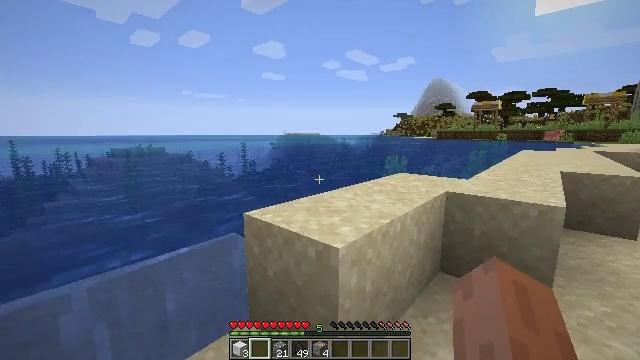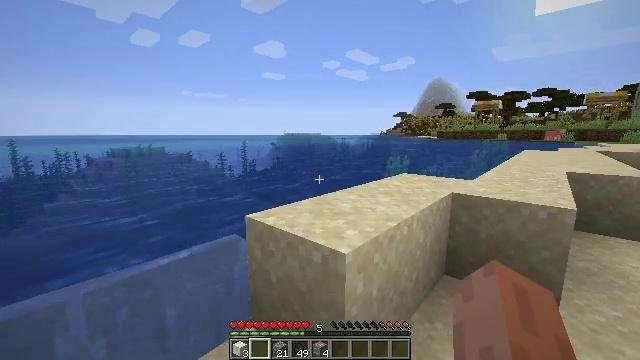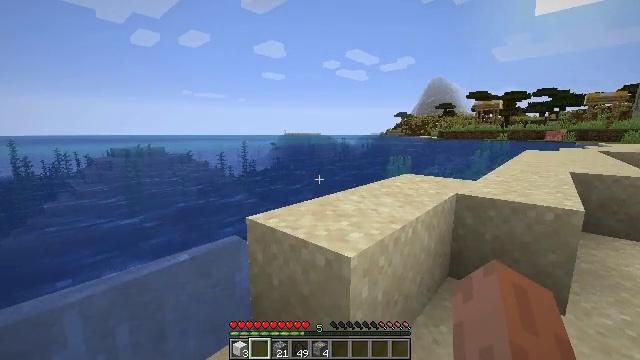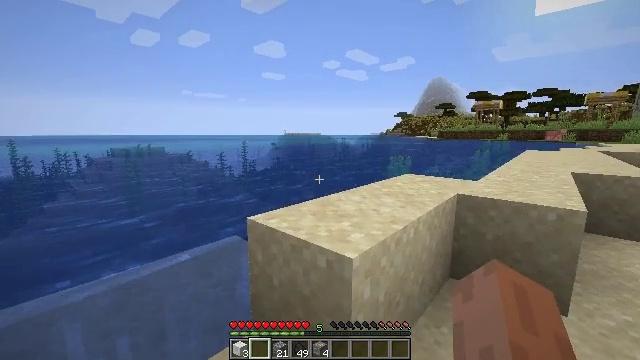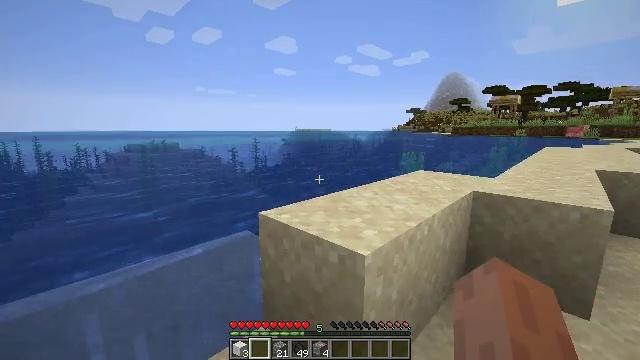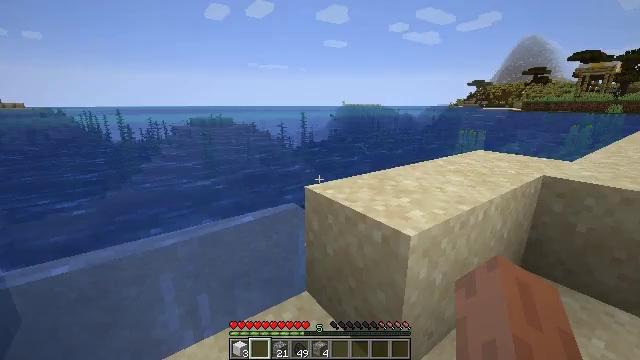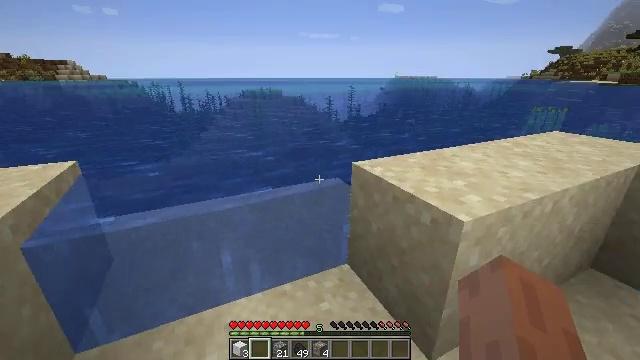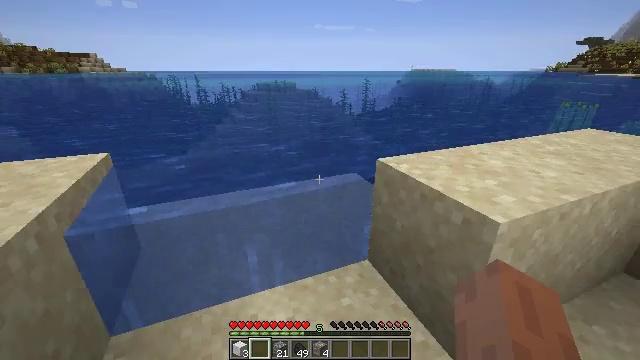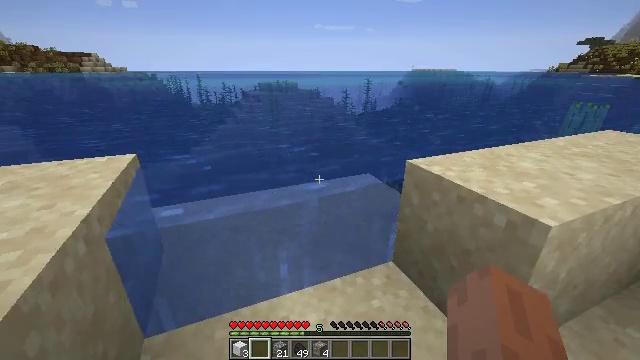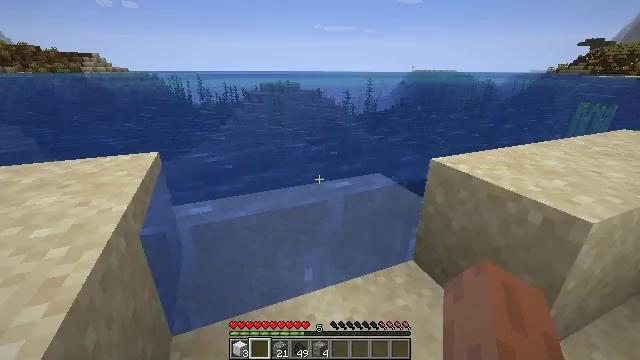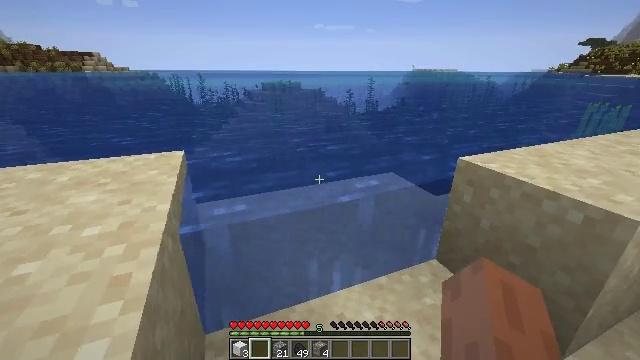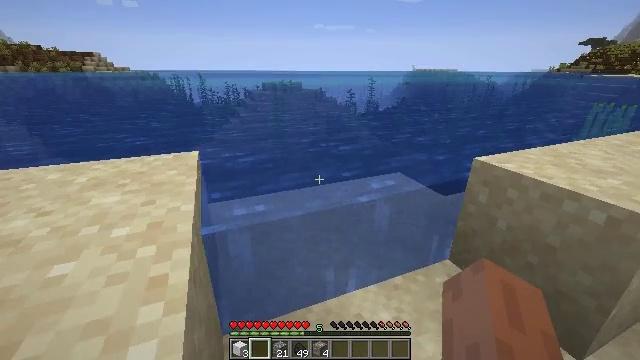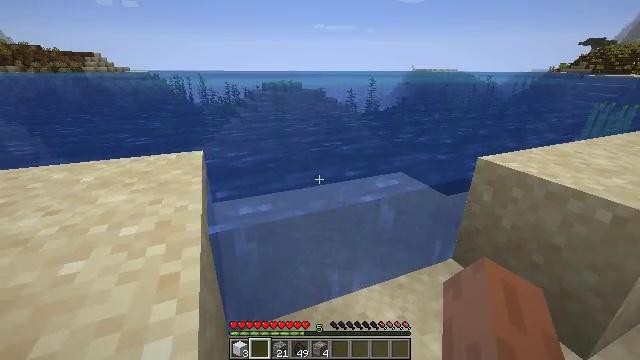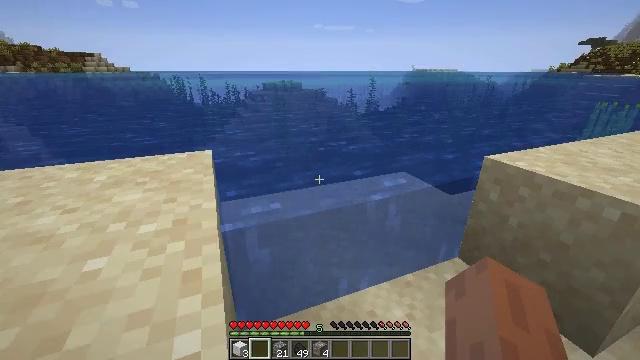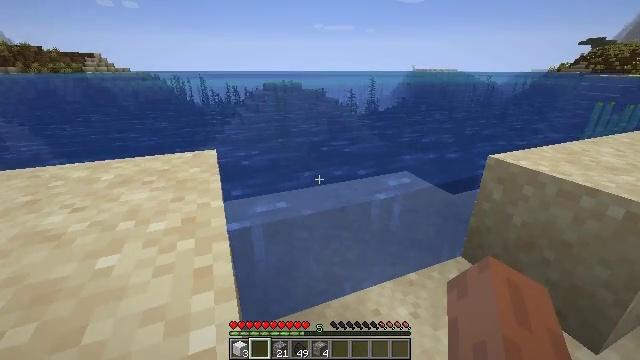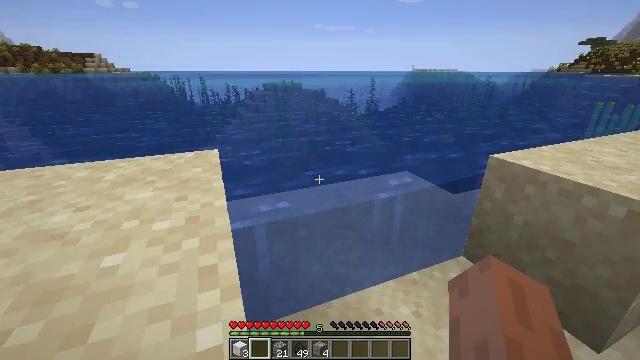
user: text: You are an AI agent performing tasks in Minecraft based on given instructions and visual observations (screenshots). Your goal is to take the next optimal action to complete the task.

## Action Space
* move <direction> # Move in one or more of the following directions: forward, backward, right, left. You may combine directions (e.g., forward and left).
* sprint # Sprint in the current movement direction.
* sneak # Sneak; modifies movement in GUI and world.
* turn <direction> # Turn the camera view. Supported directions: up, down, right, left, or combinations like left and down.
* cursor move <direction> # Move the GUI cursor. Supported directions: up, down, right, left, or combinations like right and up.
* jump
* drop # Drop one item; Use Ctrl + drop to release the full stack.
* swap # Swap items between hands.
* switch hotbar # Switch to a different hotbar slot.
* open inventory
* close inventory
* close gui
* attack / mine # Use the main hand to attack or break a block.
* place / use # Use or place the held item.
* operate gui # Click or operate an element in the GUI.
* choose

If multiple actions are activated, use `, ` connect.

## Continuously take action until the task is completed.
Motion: motion action
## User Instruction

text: Craft the cooked mutton.
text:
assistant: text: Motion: no_op
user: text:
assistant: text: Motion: no_op
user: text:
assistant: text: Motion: no_op
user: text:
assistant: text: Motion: turn left
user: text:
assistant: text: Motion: turn left and down
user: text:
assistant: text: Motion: move left, turn left and down
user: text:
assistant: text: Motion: move left, turn left and down
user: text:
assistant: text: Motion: move left
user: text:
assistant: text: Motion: move left
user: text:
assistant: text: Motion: move left
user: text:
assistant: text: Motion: no_op
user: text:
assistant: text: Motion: no_op
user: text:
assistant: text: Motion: no_op
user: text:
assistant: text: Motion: no_op
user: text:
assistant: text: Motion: no_op
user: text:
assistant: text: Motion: no_op
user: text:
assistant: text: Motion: no_op
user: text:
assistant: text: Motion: no_op
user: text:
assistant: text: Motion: no_op
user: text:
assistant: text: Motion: no_op
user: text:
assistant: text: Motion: no_op
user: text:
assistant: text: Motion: no_op
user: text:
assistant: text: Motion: move right, turn right and up
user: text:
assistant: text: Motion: move right, turn right and up
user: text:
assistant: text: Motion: move right, turn right and up
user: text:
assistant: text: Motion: move right, turn right and up
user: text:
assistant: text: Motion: move forward and move right
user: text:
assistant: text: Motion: move forward
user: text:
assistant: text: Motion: move forward
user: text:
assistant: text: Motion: move forward